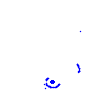
Particle: electron